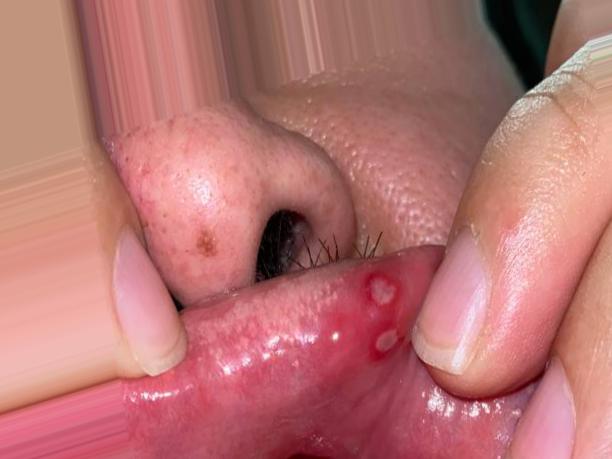
Condition: Mouth Ulcer